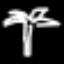
Label: palm tree